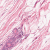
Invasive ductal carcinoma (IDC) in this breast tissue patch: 0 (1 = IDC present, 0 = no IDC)